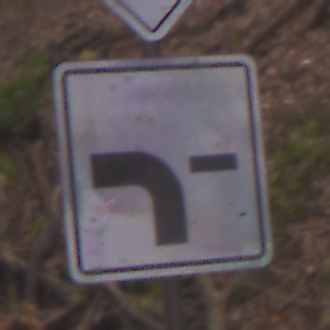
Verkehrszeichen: VerlaufVorfahrtsstrasse6
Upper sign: Vorfahrtsstrasse
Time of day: Midday
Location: Outdoor (Nature)
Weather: Overcast
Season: Autumn
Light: Natural